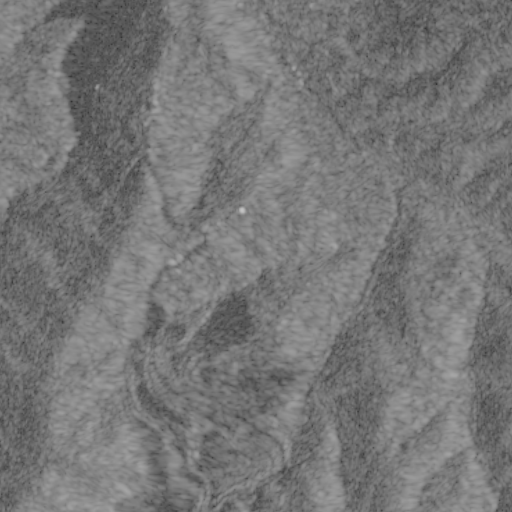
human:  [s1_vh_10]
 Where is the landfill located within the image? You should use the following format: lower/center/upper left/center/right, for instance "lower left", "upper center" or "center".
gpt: The landfill is located in the upper left of the image.
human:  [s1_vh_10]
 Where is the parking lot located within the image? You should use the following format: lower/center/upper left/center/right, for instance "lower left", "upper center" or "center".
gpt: The parking lot is located in the upper left of the image.
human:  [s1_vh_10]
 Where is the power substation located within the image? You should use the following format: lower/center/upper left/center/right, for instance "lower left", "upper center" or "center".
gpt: The power substation is located in the upper center of the image.
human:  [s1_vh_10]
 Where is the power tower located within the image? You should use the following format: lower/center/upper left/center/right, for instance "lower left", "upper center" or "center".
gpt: The power tower is located in the upper left of the image.
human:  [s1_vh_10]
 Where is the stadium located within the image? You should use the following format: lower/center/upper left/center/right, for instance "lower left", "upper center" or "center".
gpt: The stadium is located in the upper center of the image.
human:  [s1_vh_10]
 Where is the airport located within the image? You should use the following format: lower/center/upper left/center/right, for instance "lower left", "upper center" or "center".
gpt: There is no airport in the image.

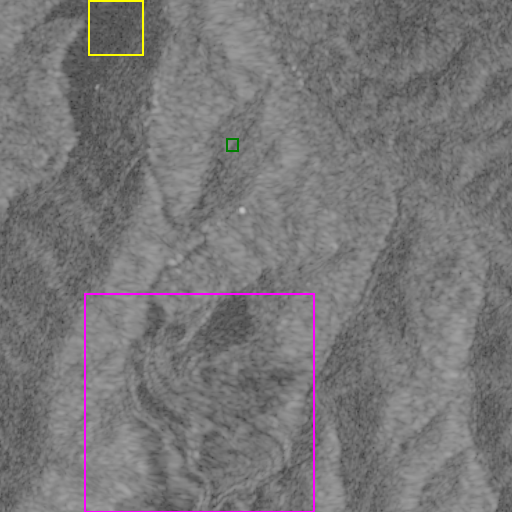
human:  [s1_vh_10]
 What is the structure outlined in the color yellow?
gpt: The structure outlined in yellow is a landfill.
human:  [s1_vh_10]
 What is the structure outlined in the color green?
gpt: The structure outlined in green is a power substation.
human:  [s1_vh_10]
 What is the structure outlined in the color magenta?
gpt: The structure outlined in magenta is a quarry.
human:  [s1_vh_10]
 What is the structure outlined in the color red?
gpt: There is no red outline.